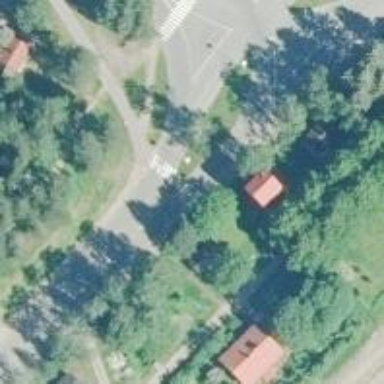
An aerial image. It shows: Marked footway crossing with asphalt surface and crossing island.